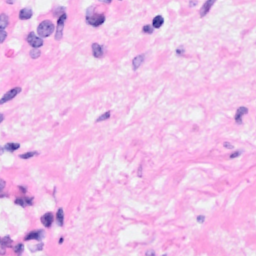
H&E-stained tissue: Breast